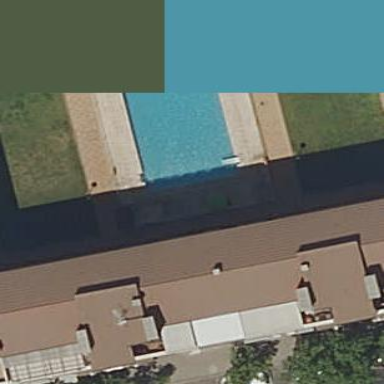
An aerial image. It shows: Swimming pool located in leisure land.